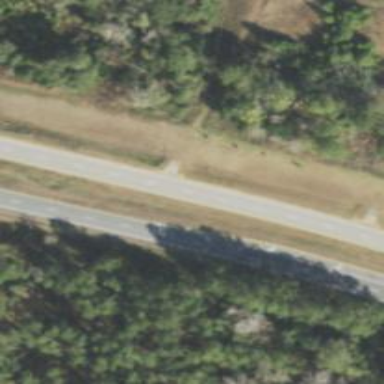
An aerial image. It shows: This image shows trunk highway that functions as expressway.